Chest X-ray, AP view. Patient: 34 years old, sex F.
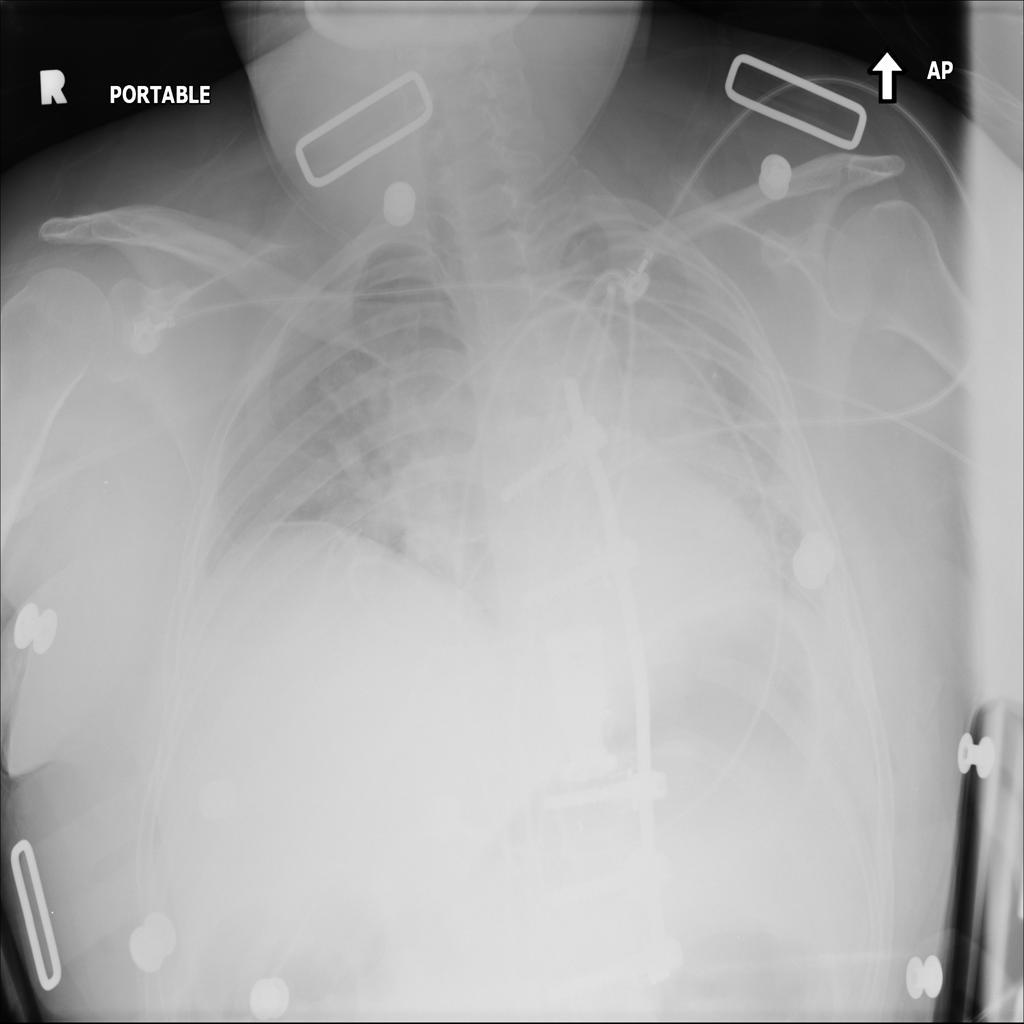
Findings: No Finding